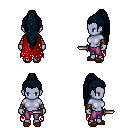
a pixel art fantasy rpg character, female body template, dark elf, purple skin, red tattered cape, magenta pants, raven extra-long topknot hairstyle, cloth bracers, brown slippers, dagger, four views (front, back, left, right), 2x2 character sprite sheet, small pixel art, hard edges, no anti-aliasing